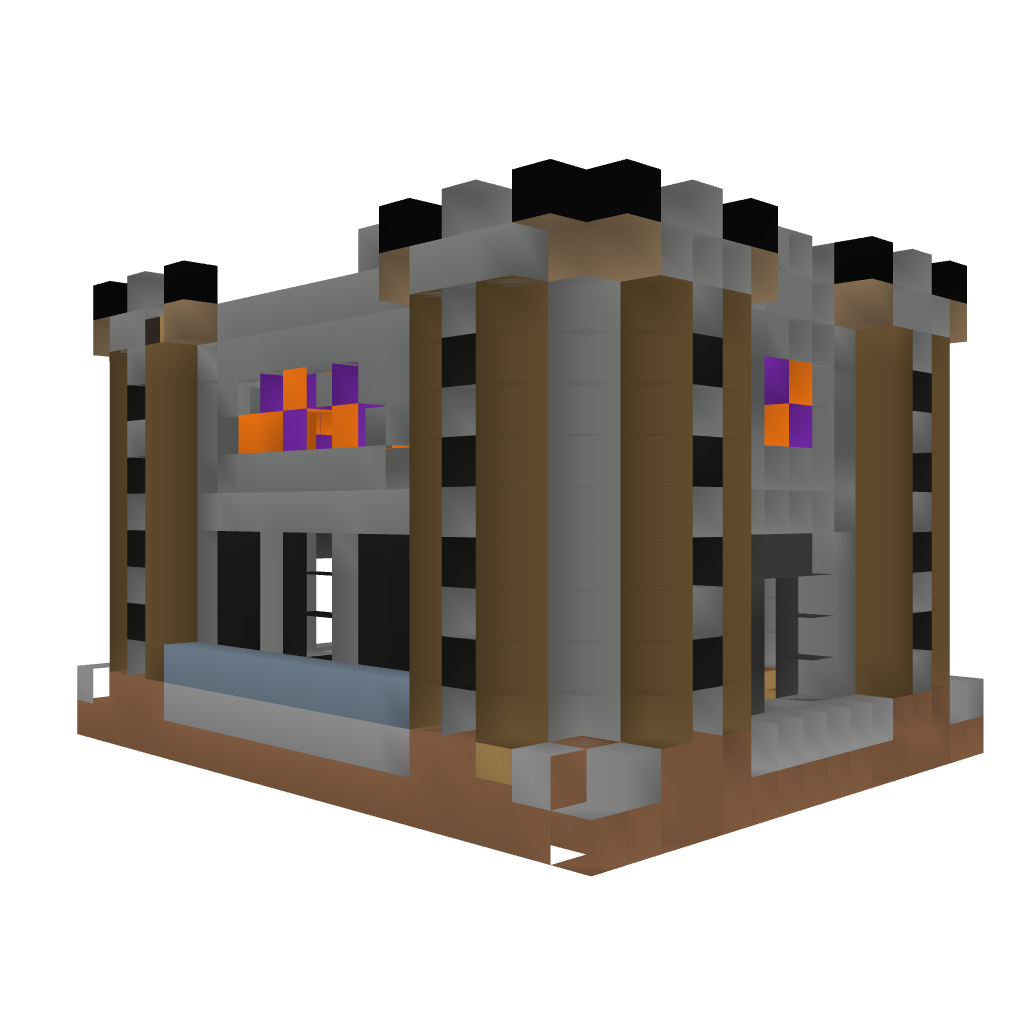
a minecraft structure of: Gatehouse